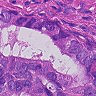
Metastatic tissue present: yes